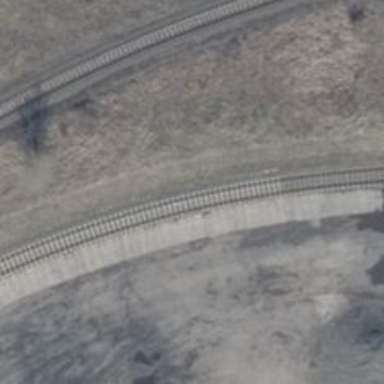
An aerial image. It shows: Rail spur service.